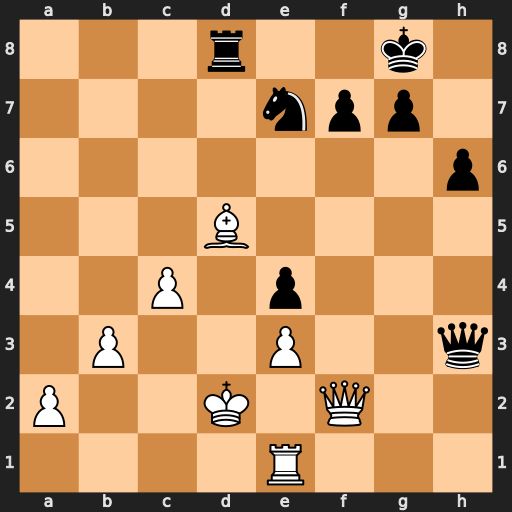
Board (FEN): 3r2k1/4npp1/7p/3B4/2P1p3/1P2P2q/P2K1Q2/4R3
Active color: w
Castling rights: -
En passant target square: -
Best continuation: Qxf7+ Kh8 Qxe7